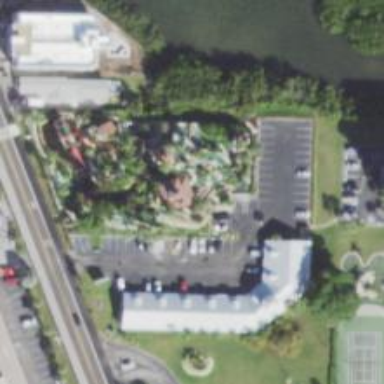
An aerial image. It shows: Miniature golf leisure land.